Question: I'm developing a simple survey system, and I'm having problem with getting the right data.
I'm trying to retrieve all categories with questions and answers, that are assigned to a specific survey.
ERD:

The following code nearly works, however it does not filter the questions that are assigned to a specific survey.
'''
$categories = Category::whereHas('questions.surveys', function ($query) use ($id) {
$query->where('surveys.id', $id);
})->with('questions', 'questions.answers', 'questions.surveys')
->get();
'''
Question Model:
'''
class Question extends Model
{
public function answers()
{
return $this->belongsToMany('App\Models\Surveys\Answer', 'question_answers');
}
public function category()
{
return $this->belongsTo('App\Models\Surveys\Category');
}
public function surveys()
{
return $this->belongsToMany('App\Models\Surveys\Survey', 'survey_questions');
}
}
'''
Category Model:
'''
class Category extends Model
{
public function questions()
{
return $this->hasMany('App\Models\Surveys\Question');
}
}
'''
Survey Model
'''
class Survey extends Model
{
public function questions()
{
return $this->belongsToMany('App\Models\Surveys\Question', 'survey_questions');
}
}
'''
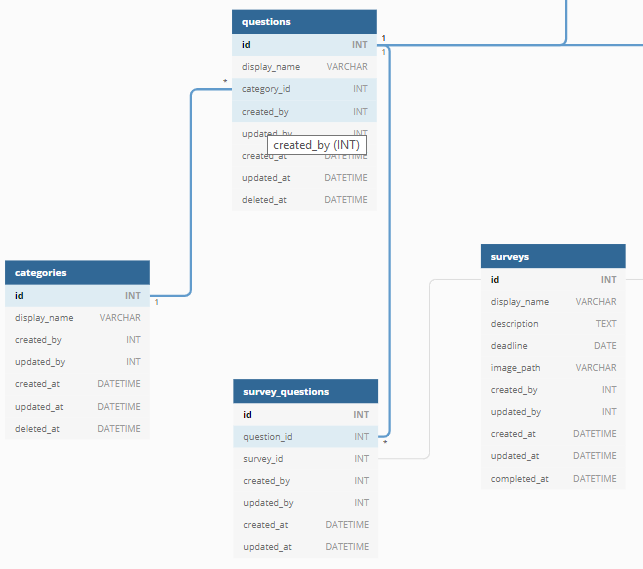
Answer: For this you need to <URL> as well:
'''
$categories = Category::with([
'questions' => function ($query) use ($id) {
$query->with('answers', 'surveys')
->whereHas('surveys', function ($query) use ($id) {
$query->where('id', $id);
});
},
])->whereHas('questions.surveys', function ($query) use ($id) {
$query->where('id', $id);
})->get();
'''
This way you're saying only get you the categories that are related to a specific survey and only get the question that relate to that category and the specific survey.